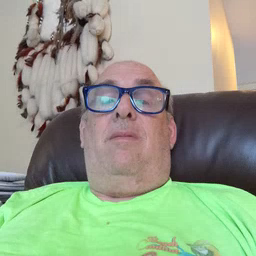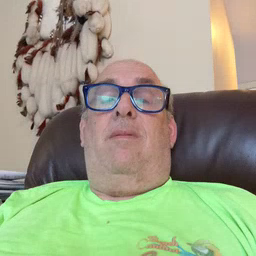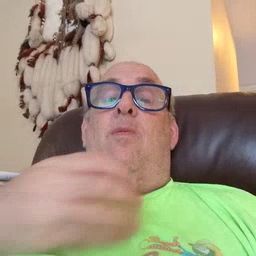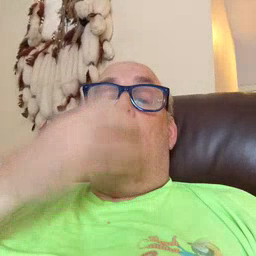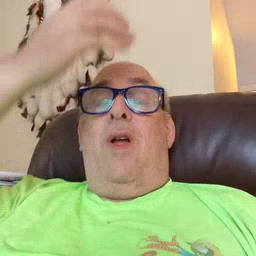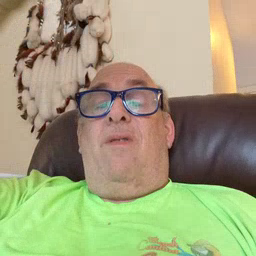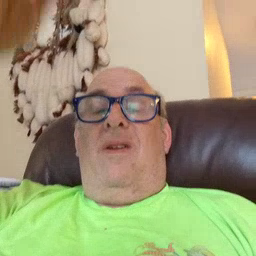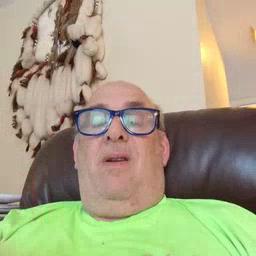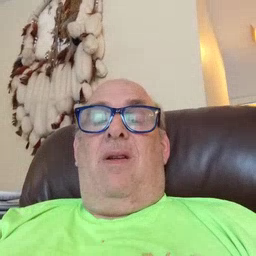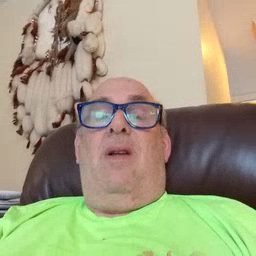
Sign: giraffe